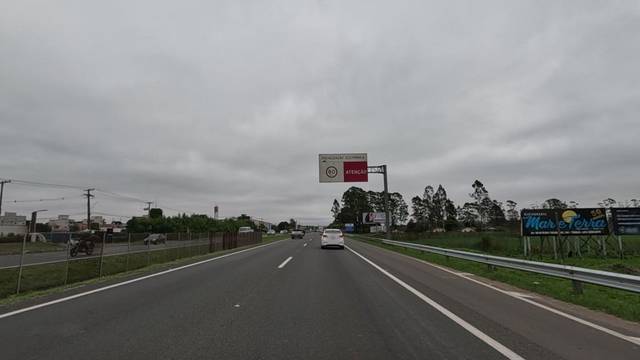
Region: Brazil
Coordinates: -25.493, -49.169